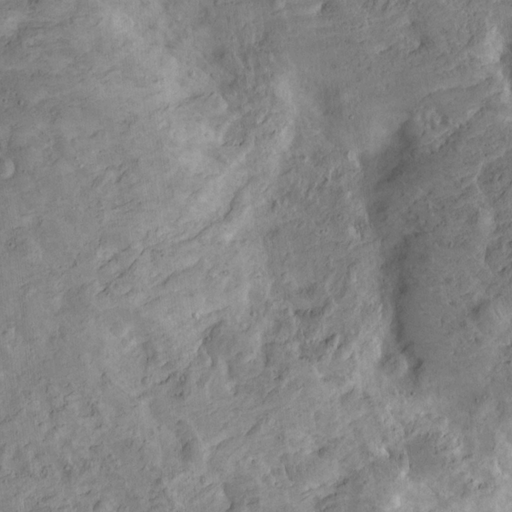
Classes present: Background, Cone